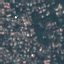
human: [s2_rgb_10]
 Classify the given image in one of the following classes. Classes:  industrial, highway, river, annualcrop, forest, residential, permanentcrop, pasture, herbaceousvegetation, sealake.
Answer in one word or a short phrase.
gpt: Residential